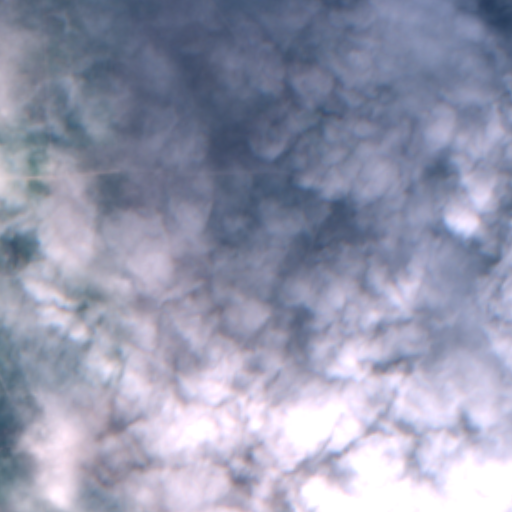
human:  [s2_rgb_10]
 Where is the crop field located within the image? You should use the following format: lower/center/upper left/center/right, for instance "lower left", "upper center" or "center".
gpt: The crop field is located in the lower center of the image.
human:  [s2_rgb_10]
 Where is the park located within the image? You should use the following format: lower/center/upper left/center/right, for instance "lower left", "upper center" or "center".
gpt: The park is located in the upper right of the image.
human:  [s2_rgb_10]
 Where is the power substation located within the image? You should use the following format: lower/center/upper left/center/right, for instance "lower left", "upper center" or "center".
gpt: The power substation is located in the upper right of the image.
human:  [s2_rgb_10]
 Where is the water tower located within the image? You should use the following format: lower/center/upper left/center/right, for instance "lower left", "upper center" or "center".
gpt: The water tower is located in the upper center of the image.
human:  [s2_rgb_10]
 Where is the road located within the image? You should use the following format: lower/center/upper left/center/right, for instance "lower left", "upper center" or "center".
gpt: There is no road in the image.